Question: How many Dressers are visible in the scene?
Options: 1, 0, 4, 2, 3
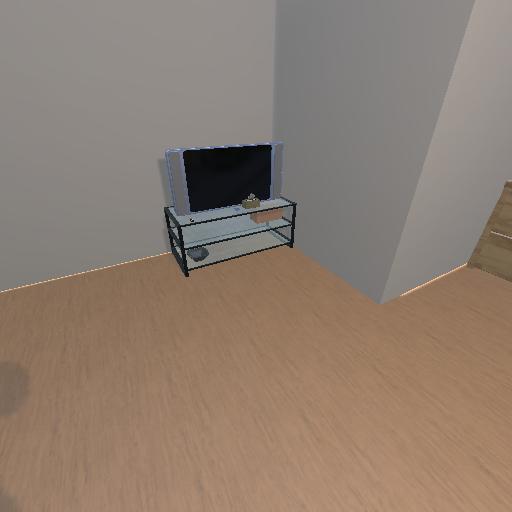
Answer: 1